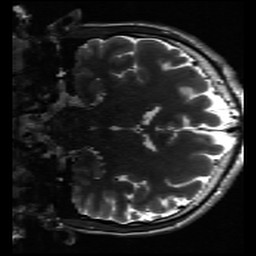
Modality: inplaneT2
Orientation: coronal